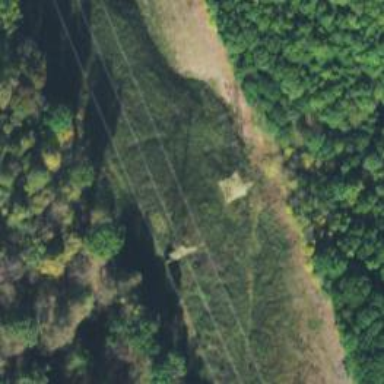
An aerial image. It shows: Lattice structure tower used for power transmission.